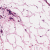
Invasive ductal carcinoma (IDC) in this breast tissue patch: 0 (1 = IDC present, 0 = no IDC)